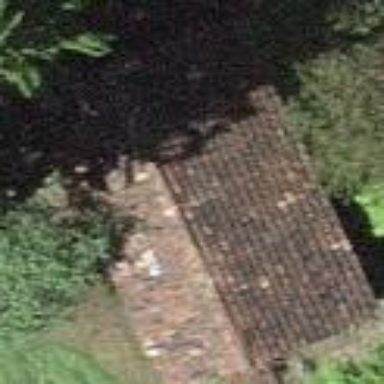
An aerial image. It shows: Barn.